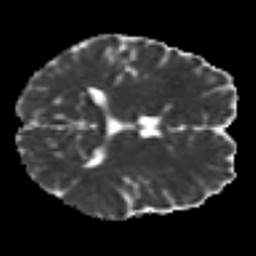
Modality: MD
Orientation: axial
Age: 22
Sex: female
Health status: healthy
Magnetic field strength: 3 T
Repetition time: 8.4 s
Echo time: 0.0926 s